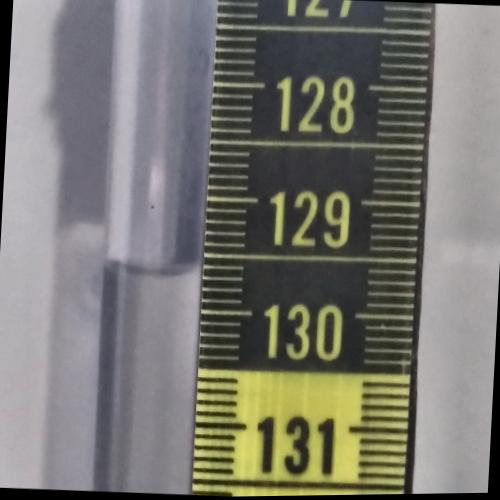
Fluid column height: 129.7 cm